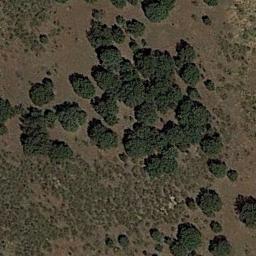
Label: chaparral